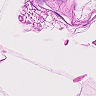
Metastatic tissue present: no